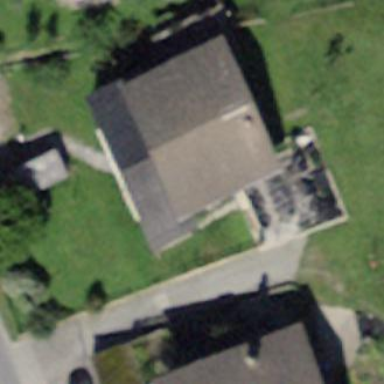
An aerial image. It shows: Detached building with gabled roof.